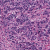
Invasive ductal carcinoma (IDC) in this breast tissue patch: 1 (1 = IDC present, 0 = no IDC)